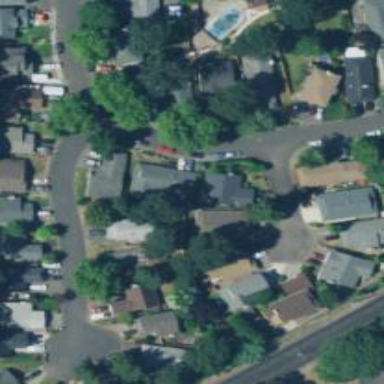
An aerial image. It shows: Residential road with sidewalk on the left.